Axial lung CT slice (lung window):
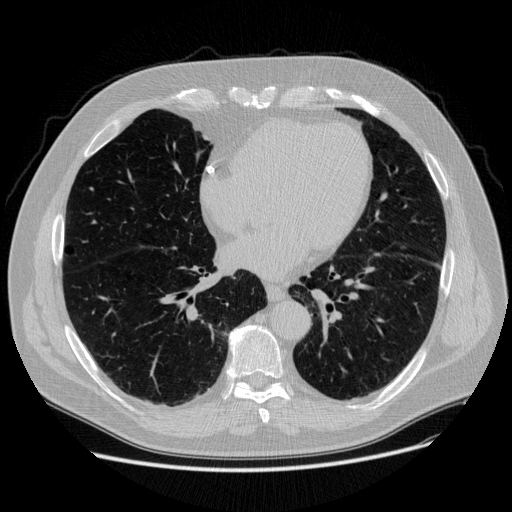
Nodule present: no